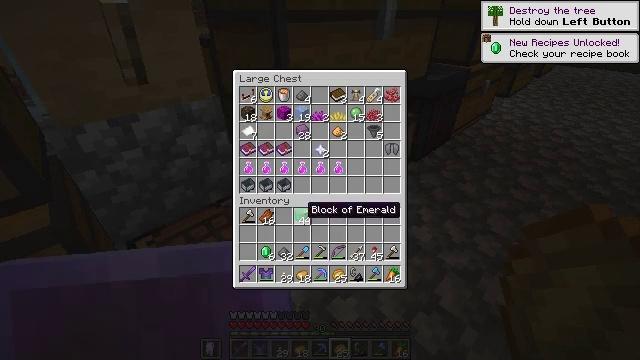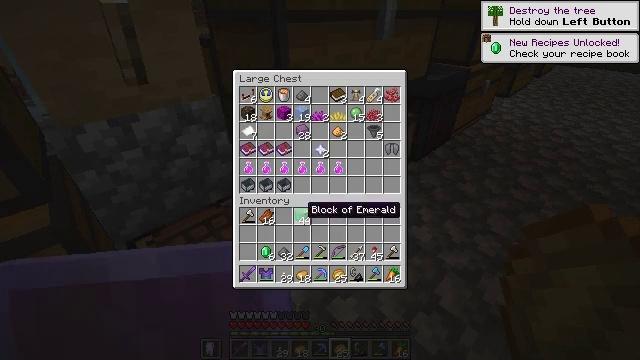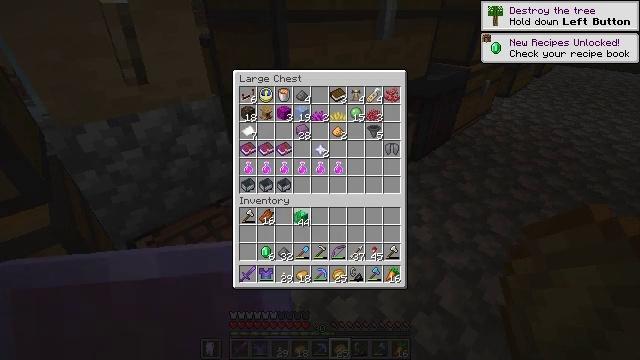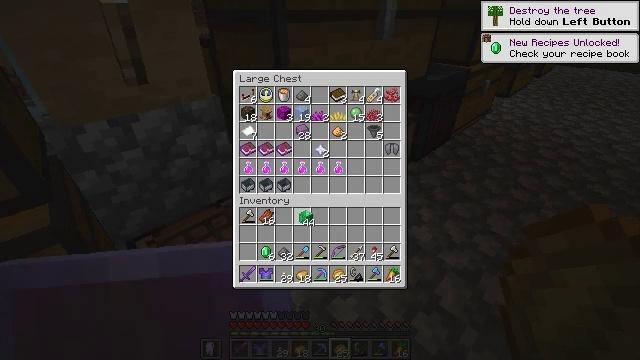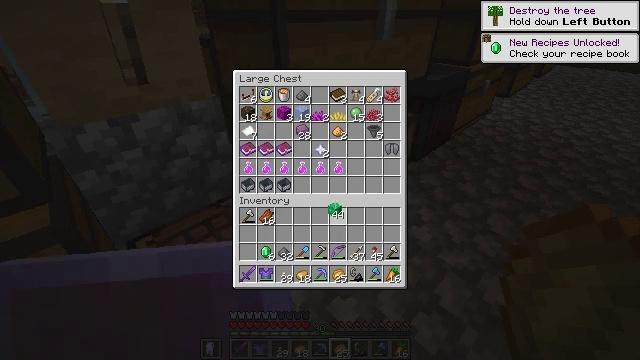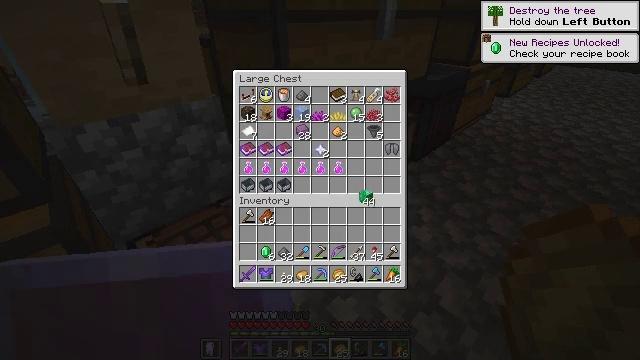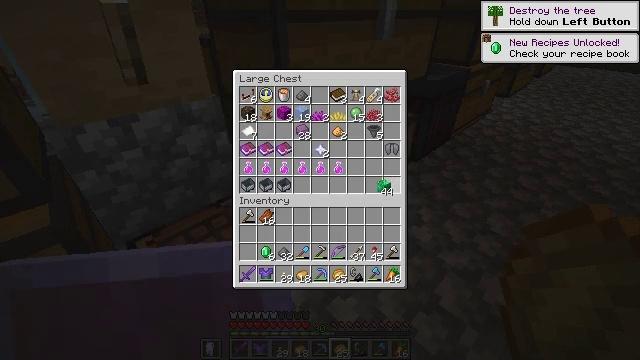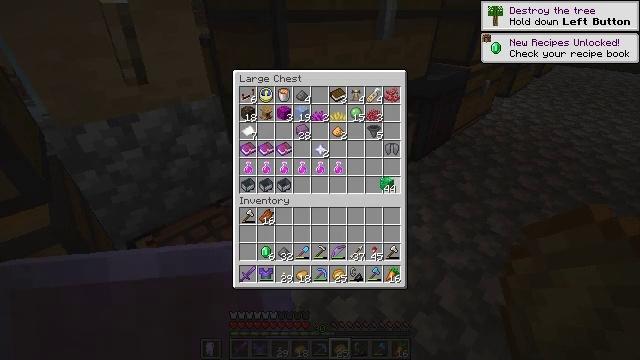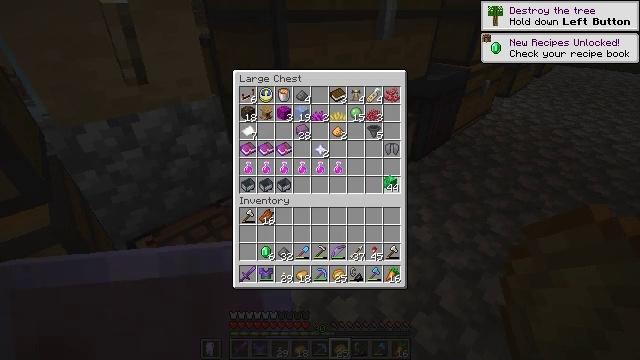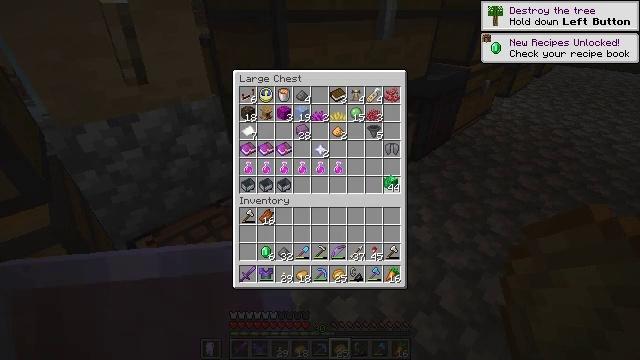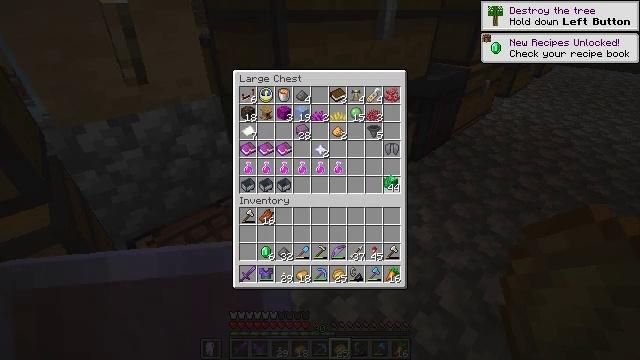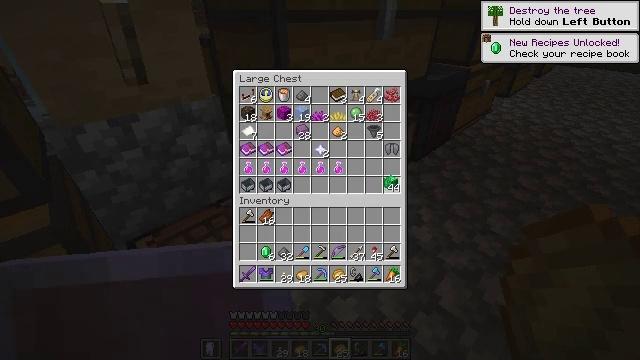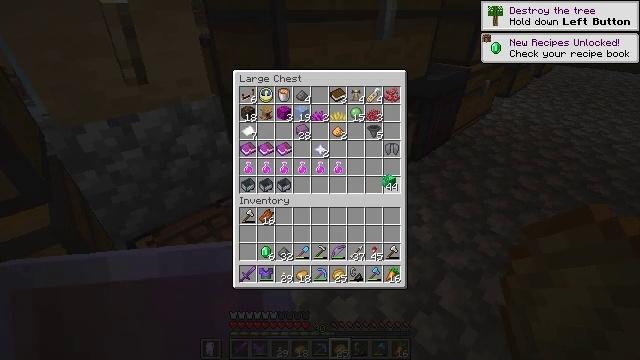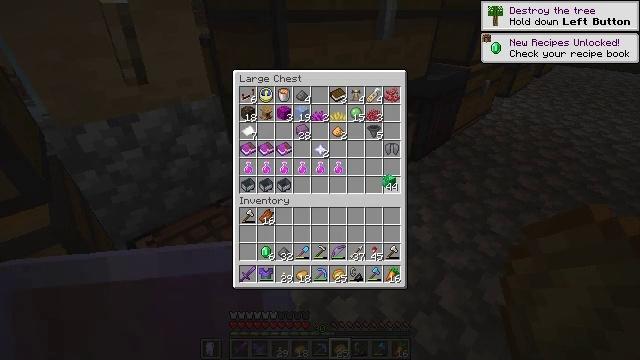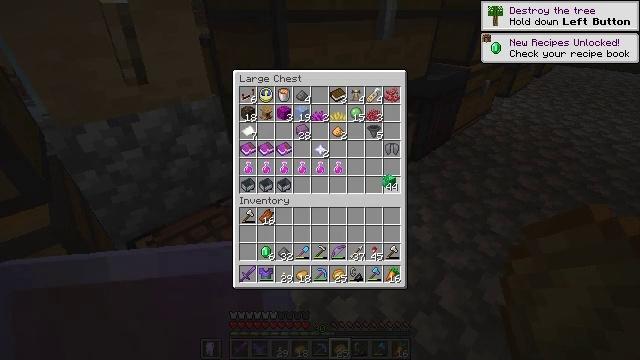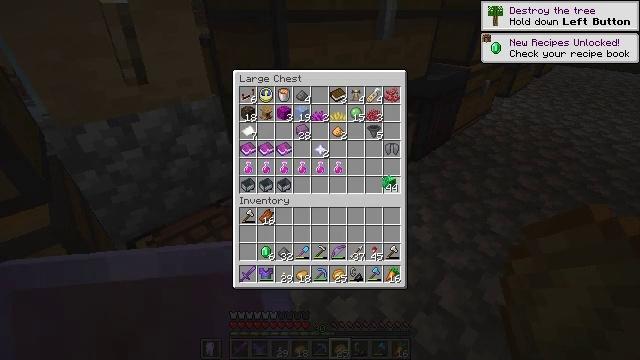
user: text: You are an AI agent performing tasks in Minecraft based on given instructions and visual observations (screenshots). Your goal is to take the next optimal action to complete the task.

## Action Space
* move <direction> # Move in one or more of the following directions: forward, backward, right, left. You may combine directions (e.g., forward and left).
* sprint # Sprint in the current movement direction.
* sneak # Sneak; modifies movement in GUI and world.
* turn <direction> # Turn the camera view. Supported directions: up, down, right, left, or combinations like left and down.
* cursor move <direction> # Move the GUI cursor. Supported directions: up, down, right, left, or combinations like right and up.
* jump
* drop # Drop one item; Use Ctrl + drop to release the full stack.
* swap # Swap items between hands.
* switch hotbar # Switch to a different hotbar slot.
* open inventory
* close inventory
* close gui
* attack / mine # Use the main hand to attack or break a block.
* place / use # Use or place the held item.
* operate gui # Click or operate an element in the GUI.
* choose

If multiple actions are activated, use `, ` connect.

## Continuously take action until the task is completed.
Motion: motion action
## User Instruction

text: Combine gunpowder and sand to craft TNT.
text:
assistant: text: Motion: no_op
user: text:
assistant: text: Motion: operate gui
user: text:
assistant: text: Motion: operate gui
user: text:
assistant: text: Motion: cursor move right and up
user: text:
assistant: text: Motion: cursor move right and up
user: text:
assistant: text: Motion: cursor move right and up
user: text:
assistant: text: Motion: no_op
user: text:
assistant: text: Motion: no_op
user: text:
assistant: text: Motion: no_op
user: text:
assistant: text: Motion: no_op
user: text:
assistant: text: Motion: no_op
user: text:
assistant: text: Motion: no_op
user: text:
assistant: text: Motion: no_op
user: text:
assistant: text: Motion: no_op
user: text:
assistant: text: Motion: no_op
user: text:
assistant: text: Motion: no_op
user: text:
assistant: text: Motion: no_op
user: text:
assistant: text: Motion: no_op
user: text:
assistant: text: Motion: no_op
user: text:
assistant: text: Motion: cursor move left and down
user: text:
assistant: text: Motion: cursor move left and down
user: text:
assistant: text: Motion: cursor move left and down
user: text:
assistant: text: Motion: cursor move left and down
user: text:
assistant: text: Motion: cursor move left
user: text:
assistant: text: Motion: cursor move left
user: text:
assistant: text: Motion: no_op
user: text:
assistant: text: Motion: no_op
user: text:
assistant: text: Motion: operate gui
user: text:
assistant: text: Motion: operate gui
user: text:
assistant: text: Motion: no_op